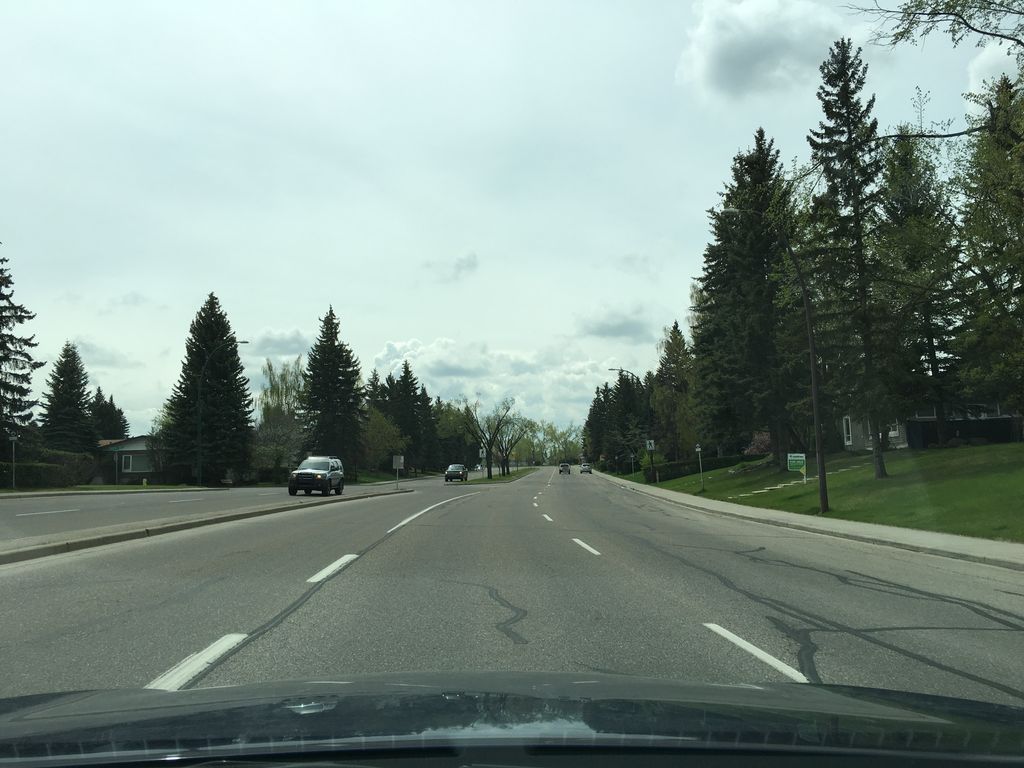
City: calgary